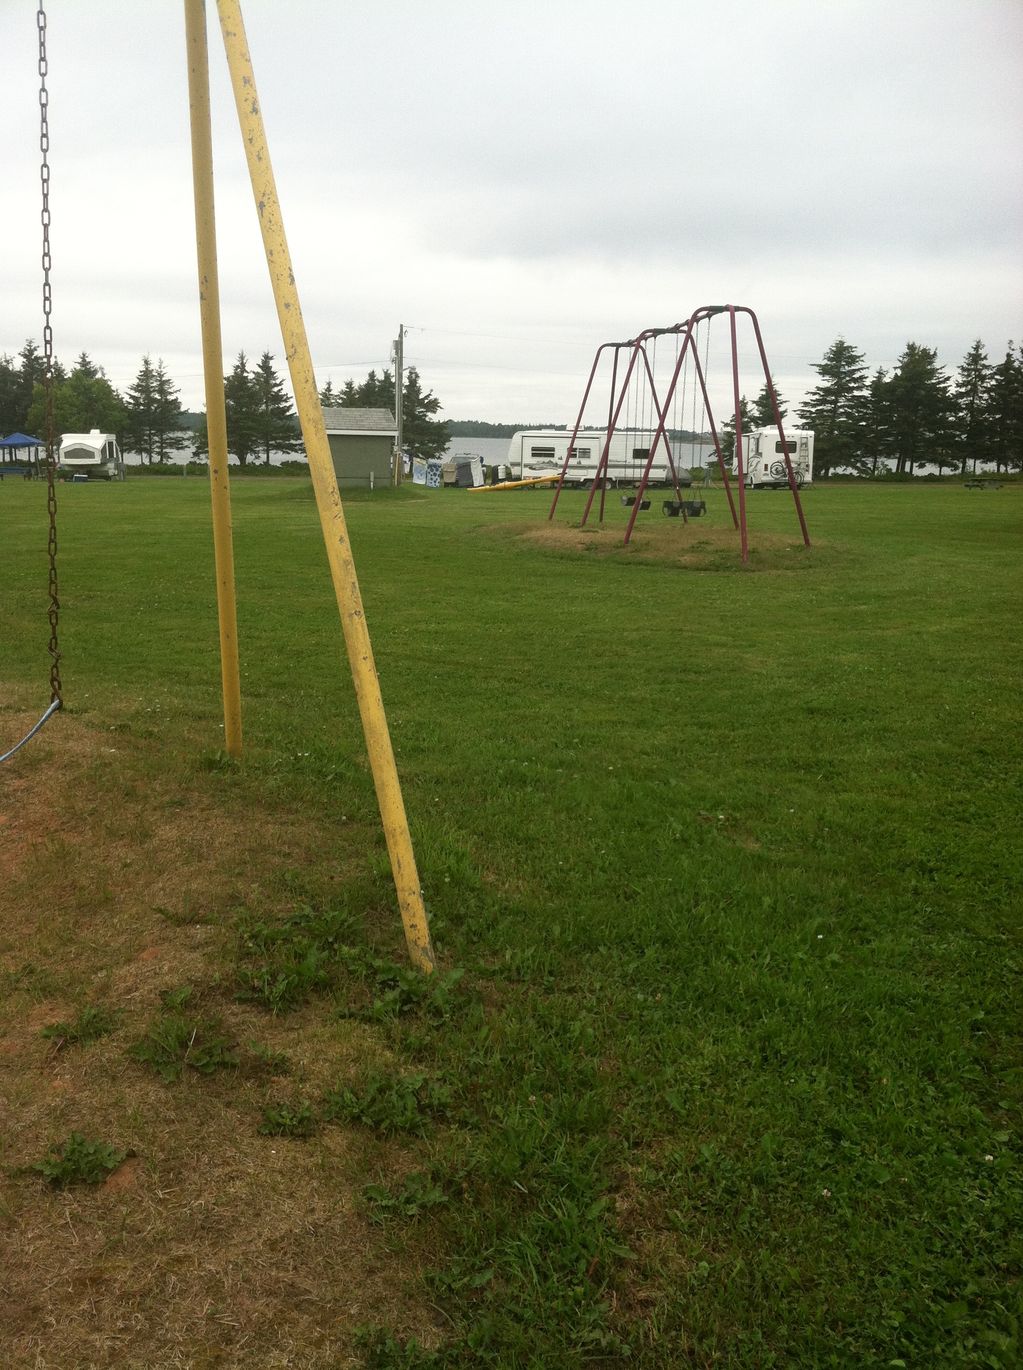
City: charlottetown